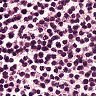
Metastatic tissue present: no